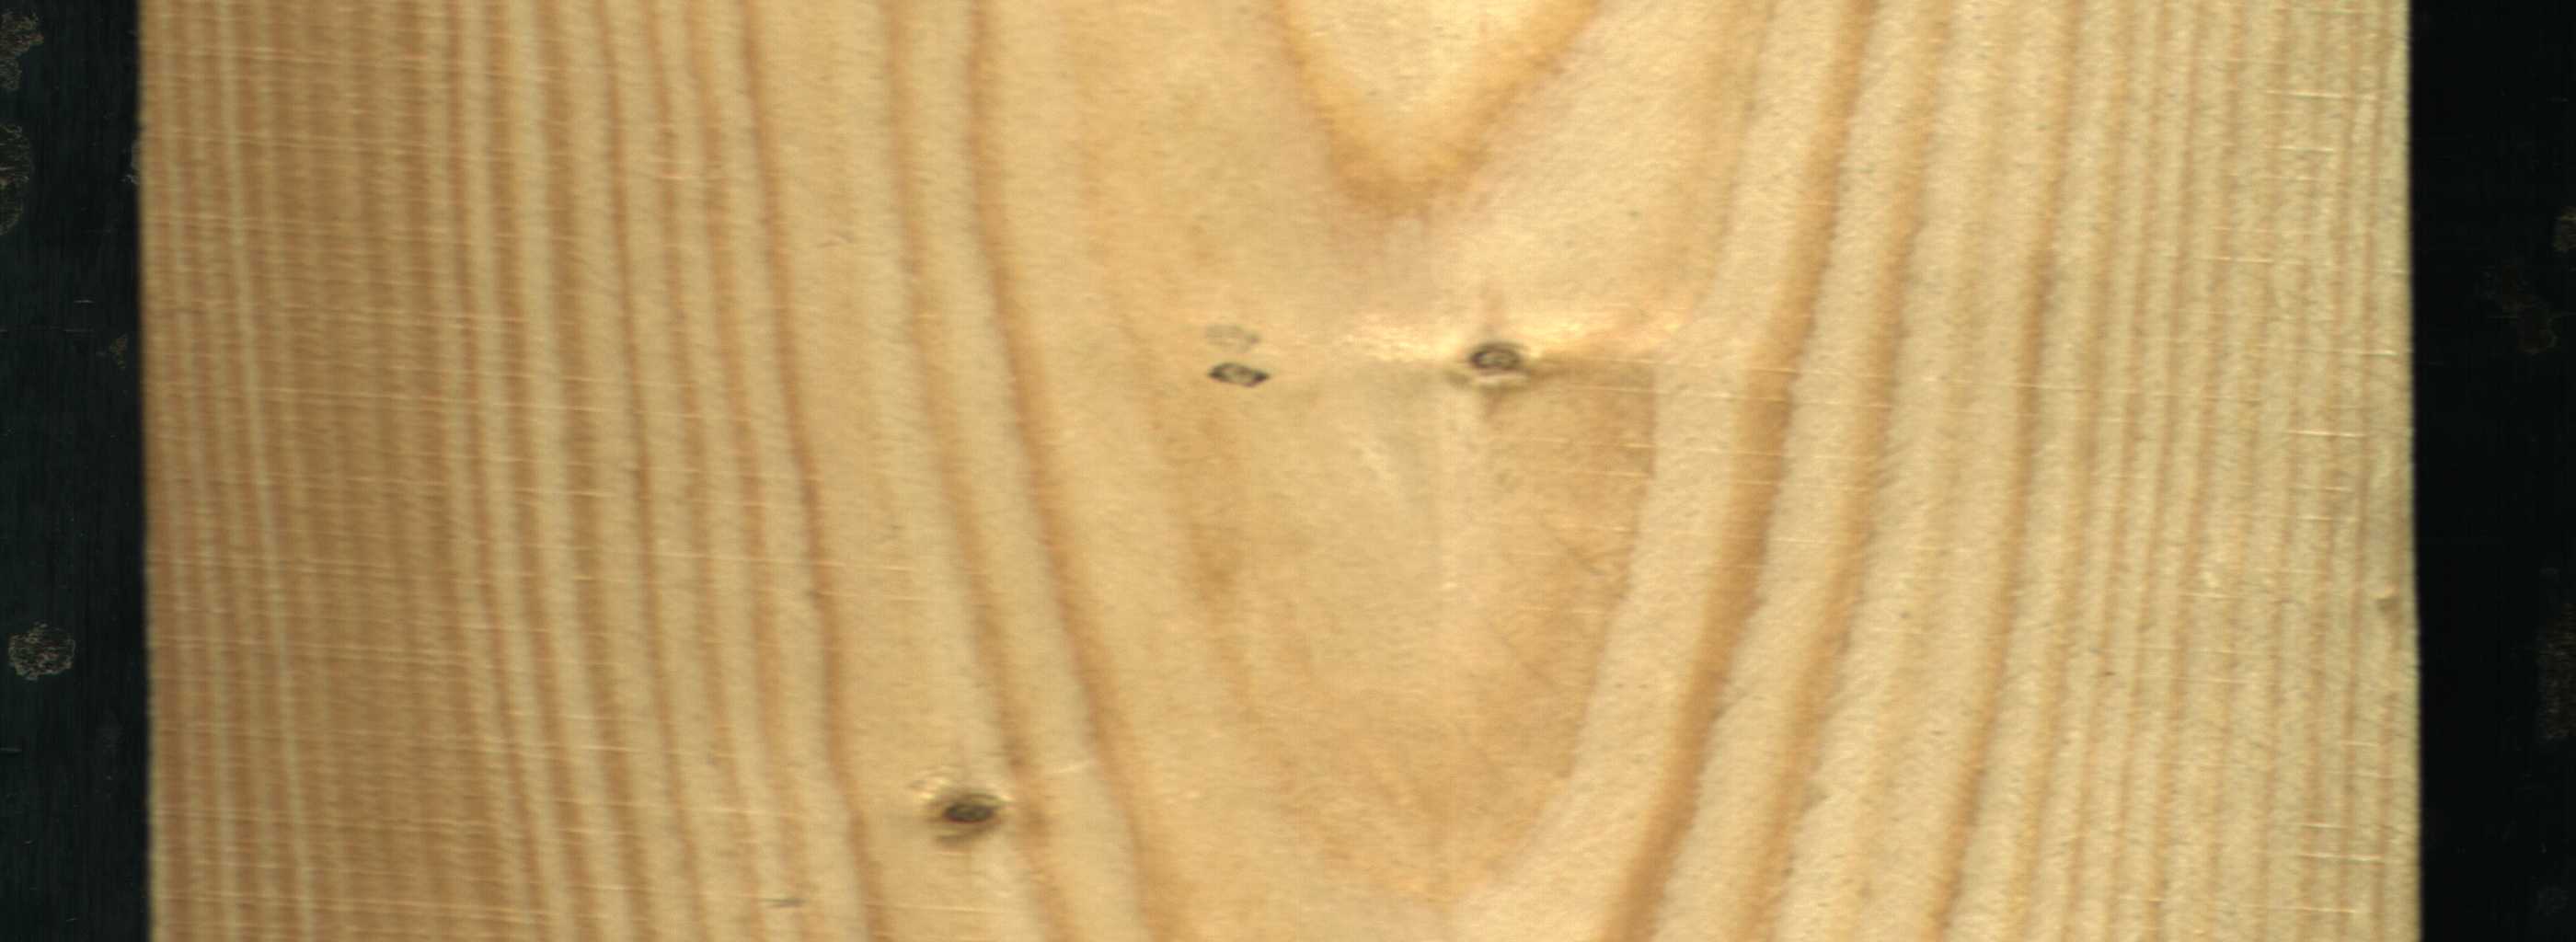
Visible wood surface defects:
Live_Knot
Live_Knot
Live_Knot